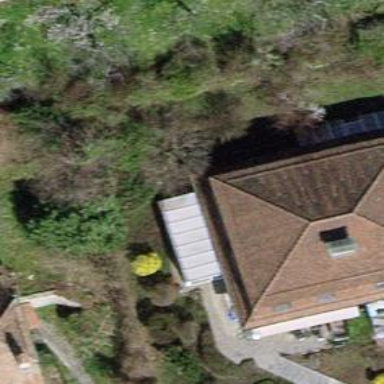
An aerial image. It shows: Semidetached house.